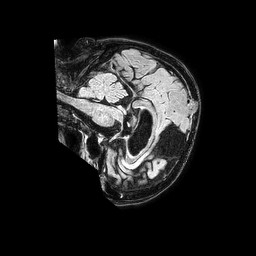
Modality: FLAIR
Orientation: sagittal
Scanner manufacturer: philips
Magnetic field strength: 1.5 T
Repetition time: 4.8 s
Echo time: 0.3 s